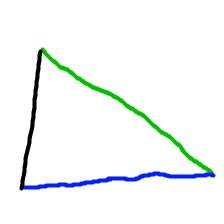
Shape: triangle